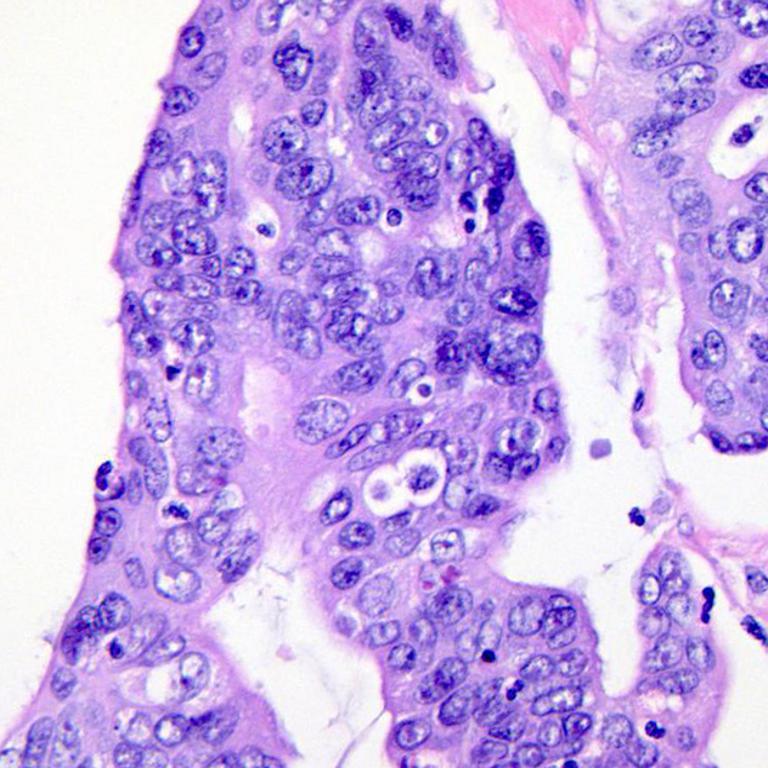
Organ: colon
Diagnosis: adenocarcinomas